Interaction volume radius: 10 \u00c5
Interaction volume height: 15 \u00c5
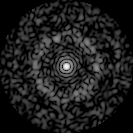
Disorder parameter: 0.8262